Aerial crown-view tile of a tropical tree (Barro Colorado Island, Panama), acquired 20250124:
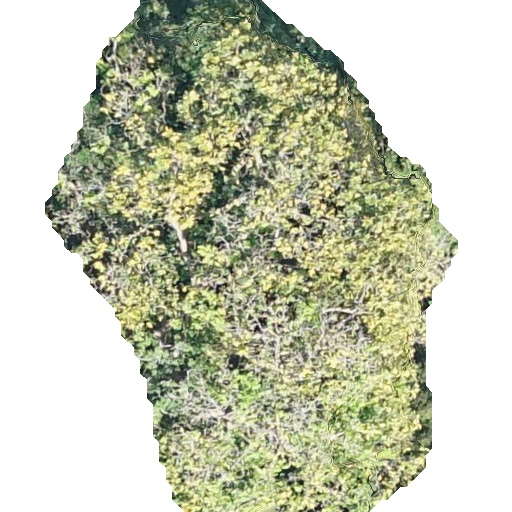
Species: Anacardium excelsum
GBIF accepted scientific name: Anacardium excelsum
Crown area: 226.034 m²